Question: I'm looking to create a "Clear Page" command button for this log I'm working on.

That's an example image I used in a previous question <URL> which may be useful to anyone able to help. This was adding more table rows to the end of the sheet. It also had a clear content function but was only for the new rows being inserted.
I need this button to be able to clear columns B:C , E:M , & P:X of the entire sheet from Row 3,4 down to the last used row. As you can see there are merged cells so the rows are always paired in twos. Rows 3&4 are the first table row and 105&106 are currently the last(52) but that can change(as more may get added) which is why I can't have a specific last row and the formula needs to find it.
The only thing is I cannot have it clear the "PAR" section of E:M & P:X as it has formulas in it. I only want the "STROKES" section underneath to be cleared. This will be the same for every table row.
Columns B & C are obviously merged so I don't know whether it needs to be the top row cleared or bottom or both in terms of the formula.
Hopefully that's all understandable. Thanks.
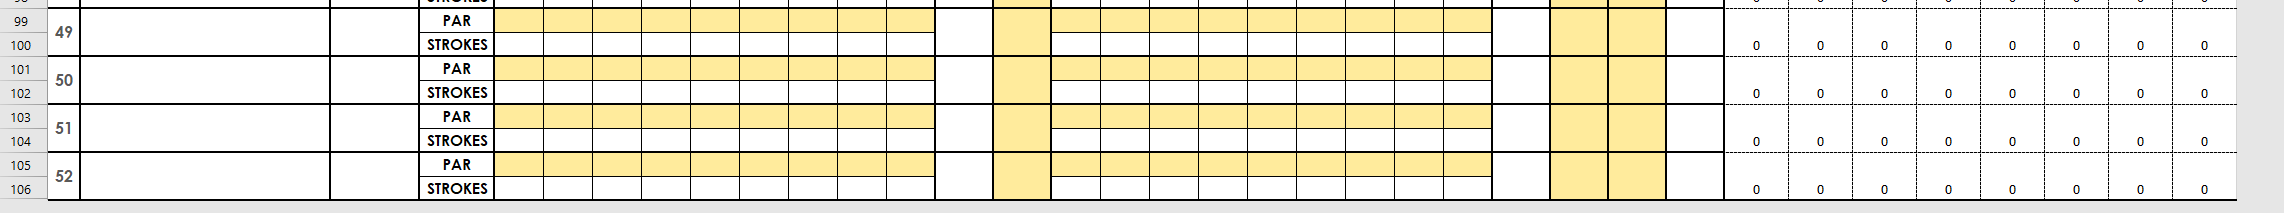
Answer: Try this ...
'''
Public Sub ClearSheet()
Dim lngFirstRow As Long, objSheet As Worksheet
lngFirstRow = 3
On Error Resume Next
' Change "Sheet1" to the name of your worksheet
' Set objSheet = ThisWorkbook.Worksheets("Sheet1")
Set objSheet = ThisWorkbook.ActiveSheet
With objSheet
.Range("B" & lngFirstRow & ":C" & .Rows.Count).SpecialCells(xlCellTypeConstants).Cells.ClearContents
.Range("E" & lngFirstRow & ":M" & .Rows.Count).SpecialCells(xlCellTypeConstants).Cells.ClearContents
.Range("P" & lngFirstRow & ":X" & .Rows.Count).SpecialCells(xlCellTypeConstants).Cells.ClearContents
End With
End Sub
'''
... it selects the non formula cells within the columns and then clears the contents.